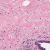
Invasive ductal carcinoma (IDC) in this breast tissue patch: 0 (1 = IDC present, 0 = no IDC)